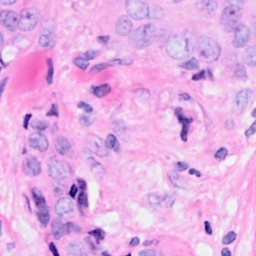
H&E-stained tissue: Breast